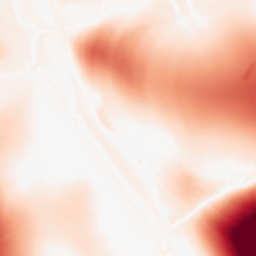
Category: morphological
Decomposition family: morphological
Decomposition parameters: operation: opening
size: 100
Upsampling method: regularized
Upsampling parameters: scale: 4
lambda_reg: 0.01
Upsampling scale: 4